Interaction volume radius: 5 \u00c5
Interaction volume height: 20 \u00c5
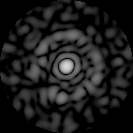
Disorder parameter: 0.8186